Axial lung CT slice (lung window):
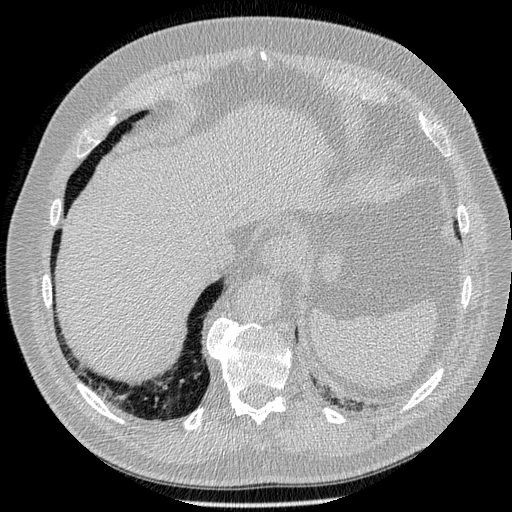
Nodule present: no